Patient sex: M
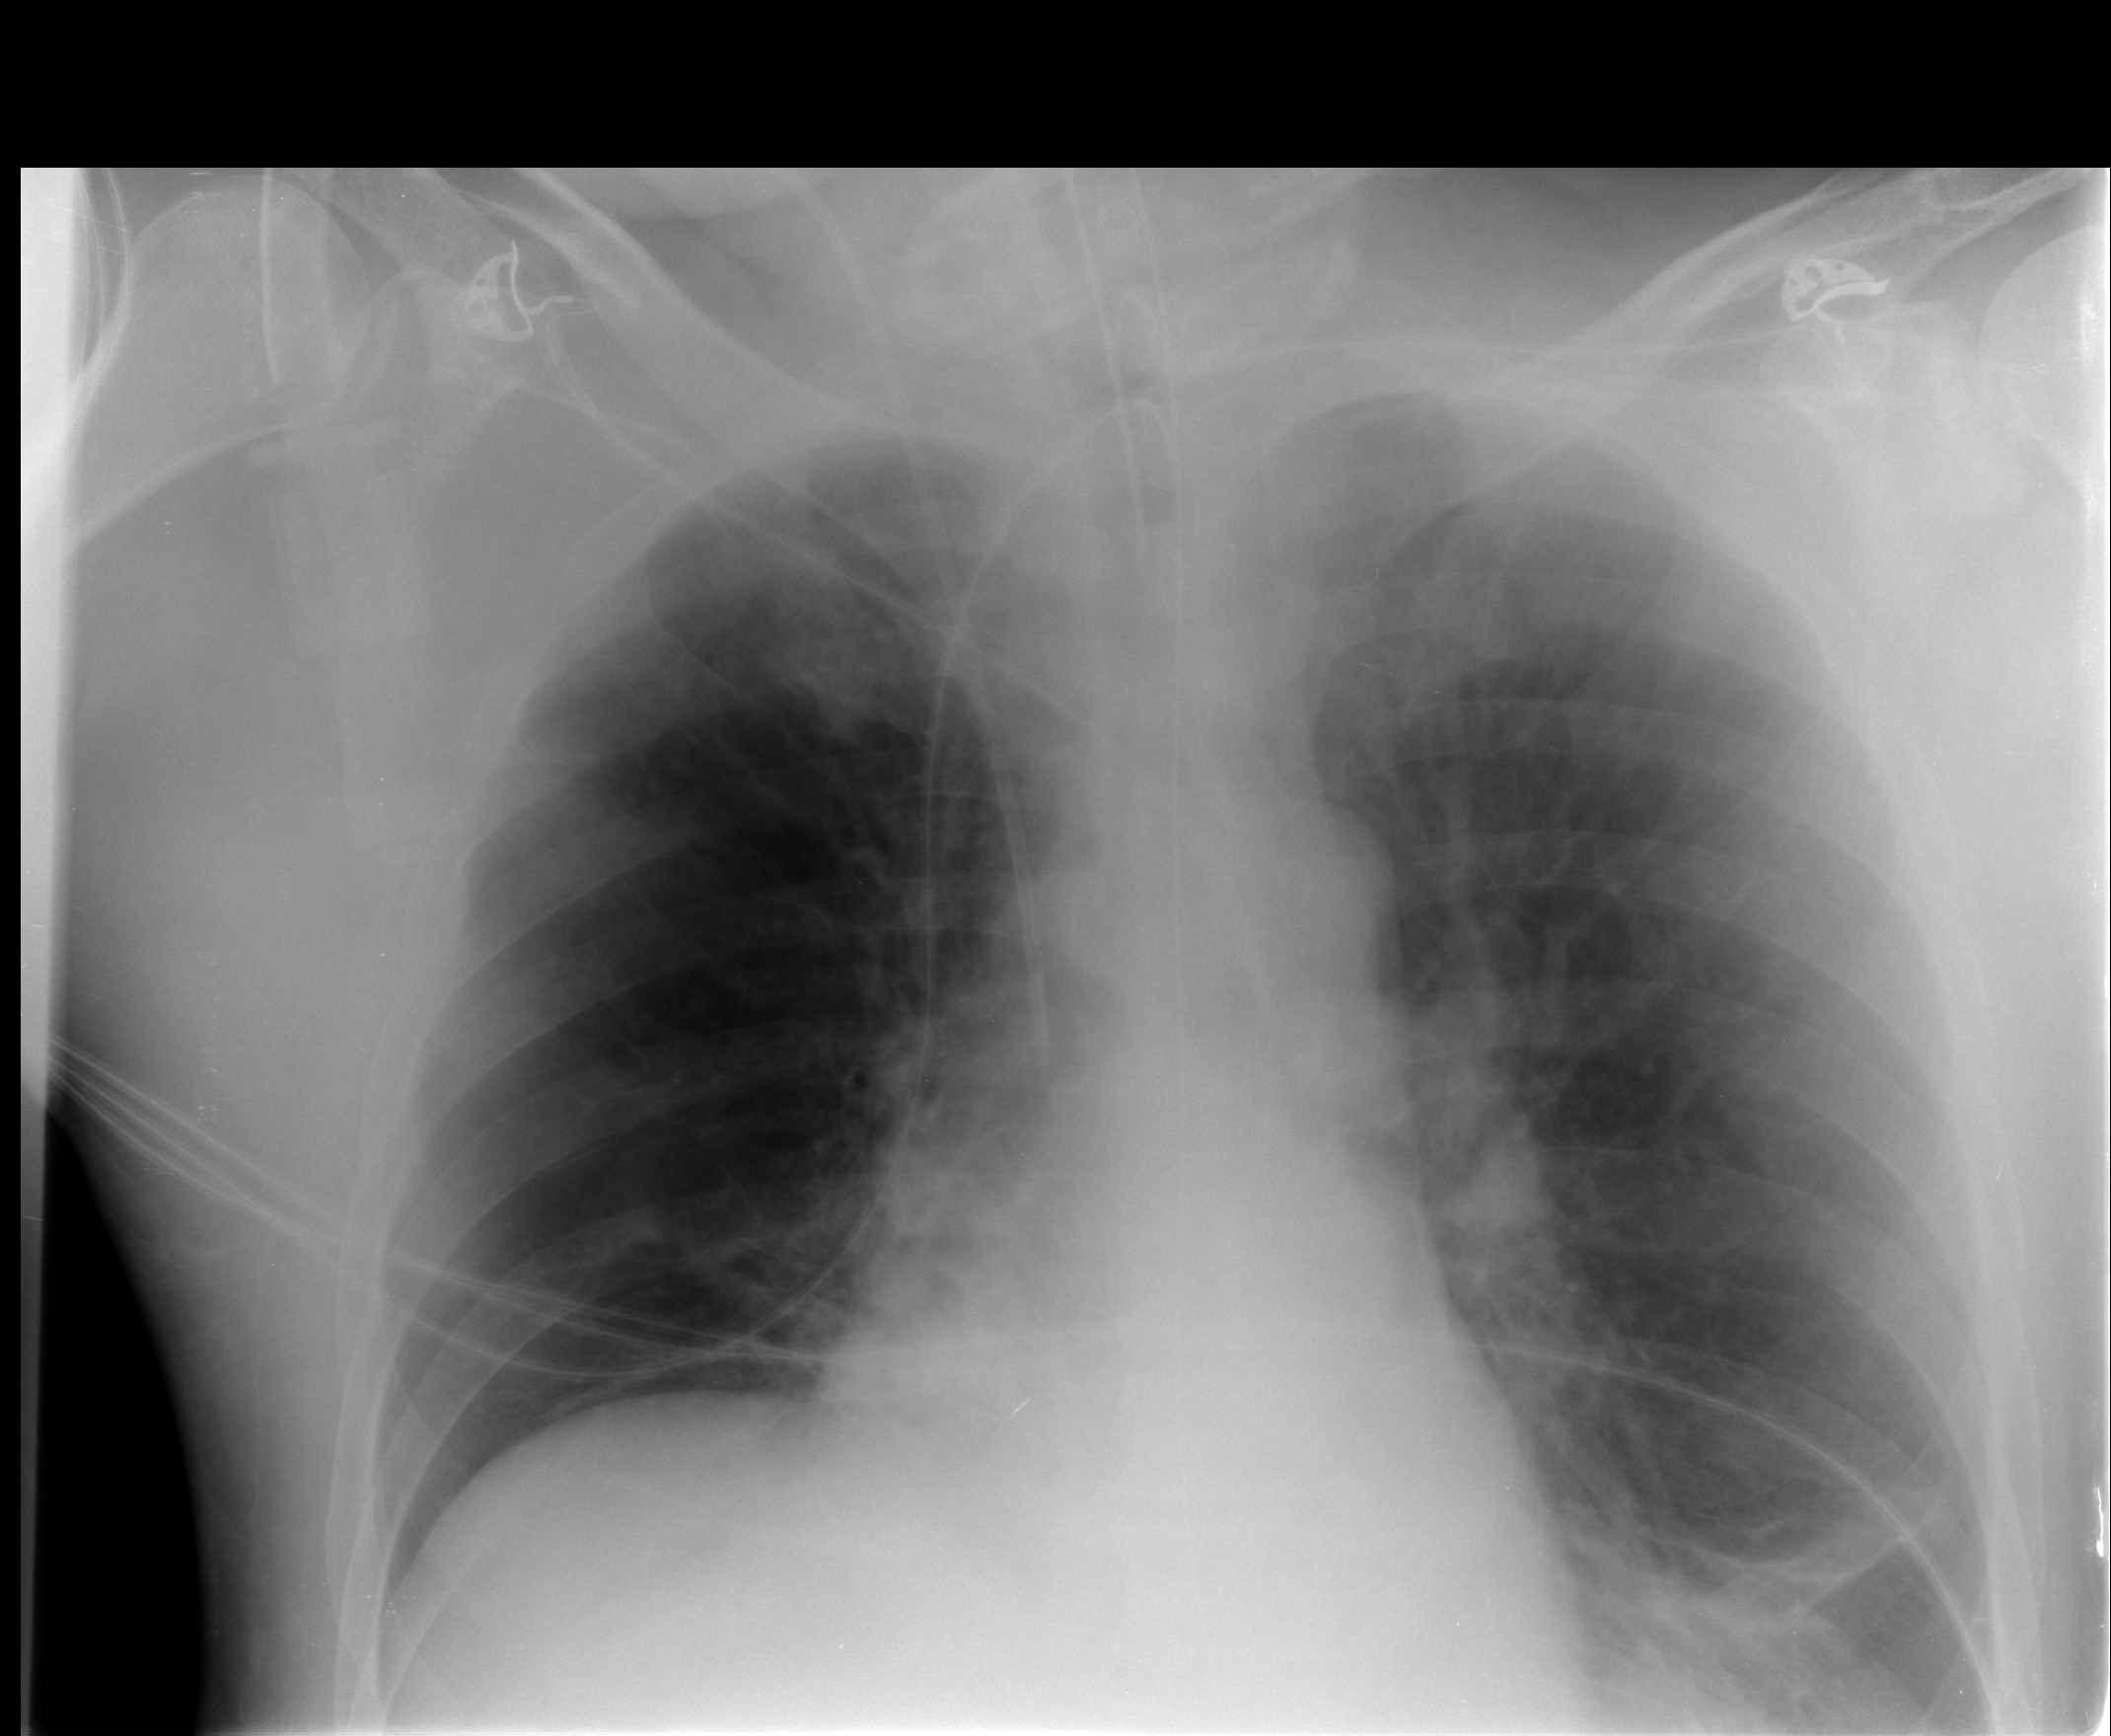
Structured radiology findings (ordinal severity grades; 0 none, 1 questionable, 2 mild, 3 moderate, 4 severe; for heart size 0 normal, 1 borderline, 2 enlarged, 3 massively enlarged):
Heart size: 0
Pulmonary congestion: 0
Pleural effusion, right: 0
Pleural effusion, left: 0
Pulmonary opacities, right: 0
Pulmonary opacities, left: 0
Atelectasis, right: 0
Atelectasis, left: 2